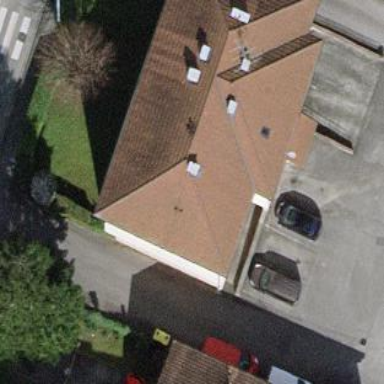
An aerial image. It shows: Group of apartments with hipped roofs aligned along one direction.